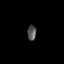
Tissue: skin
Cell type: Epithelial cells
Senescence score: 0.8867
Nuclear area (px): 125
Mean DAPI intensity: 87.528